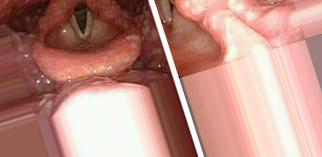
Condition: Mouth Ulcer